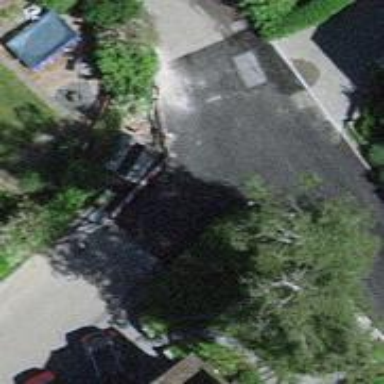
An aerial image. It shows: Smooth asphalt road in residential area.